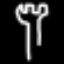
Label: fork